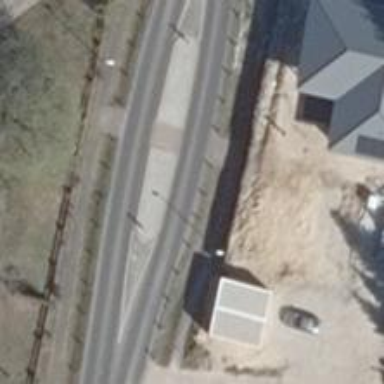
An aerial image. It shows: Secondary road with asphalt surface.